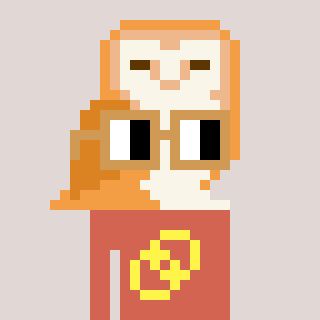
a pixel art character with square brown glasses, a owl-shaped head and a peachy-colored body on a warm background